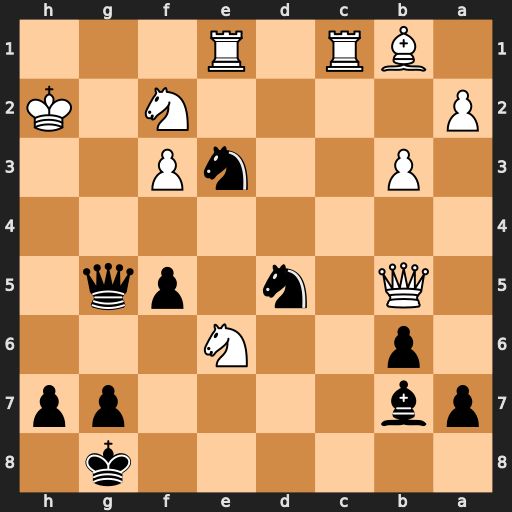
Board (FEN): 6k1/pb4pp/1p2N3/1Q1n1pq1/8/1P2nP2/P4N1K/1BR1R3
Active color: b
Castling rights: -
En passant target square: -
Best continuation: Qg2#